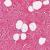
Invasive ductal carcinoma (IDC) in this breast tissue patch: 0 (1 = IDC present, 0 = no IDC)